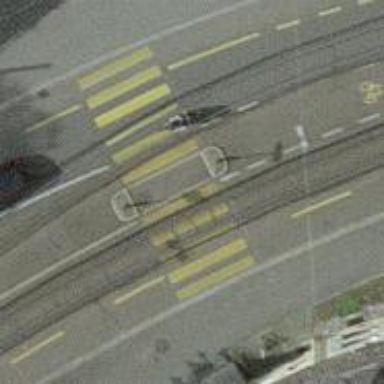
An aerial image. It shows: Uncontrolled road crossing with pedestrian island.